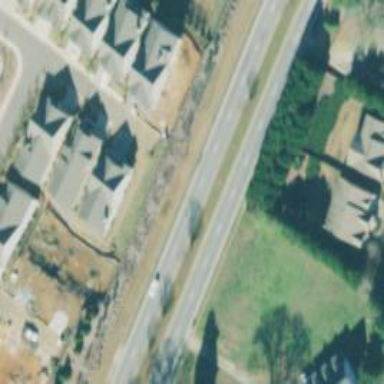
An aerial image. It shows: Asphalt trunk highway.